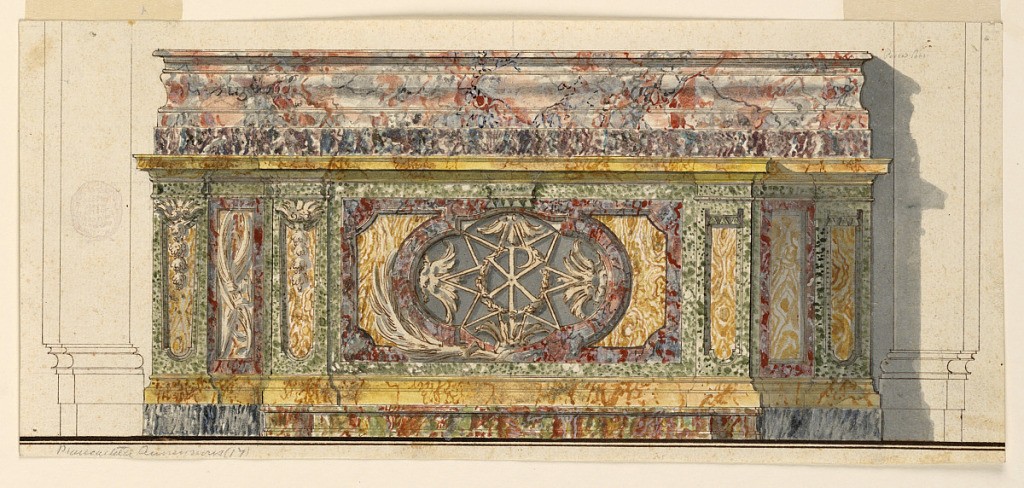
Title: Project for an altar: intended to be executed in colored marbles
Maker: Mario Asprucci The Younger, Italian, 1764 – 1804
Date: ca. 1750
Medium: Black chalk, pen, ink, brush, and various water colors
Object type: Drawing
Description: Horizontal composition of colored marble altar. The upper surface of the altar is tripartite with the central part projecting. In the center there is an opening with an eight-pointed star and a wreath with monogram. Above is a richly moulded ledge. Shadow is cast to the right.